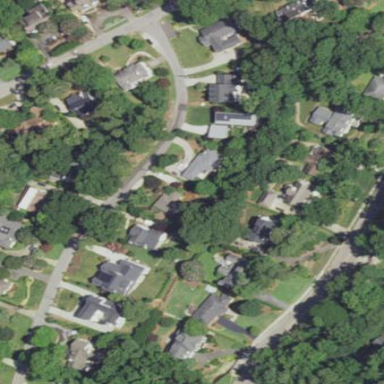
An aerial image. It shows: Residential area within neighborhood.